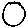
Label: circle